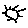
Label: sun